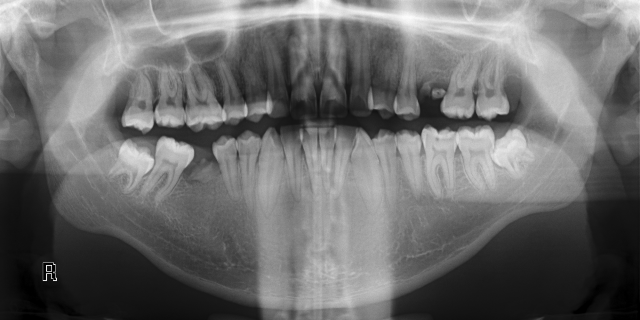
adult